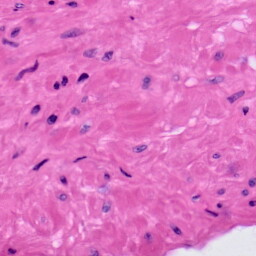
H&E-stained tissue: Prostate